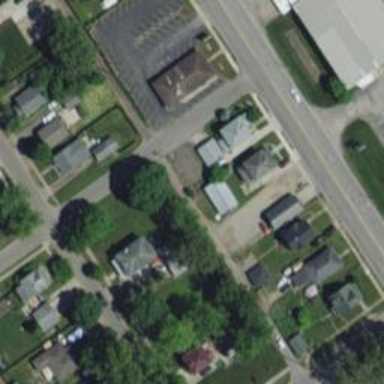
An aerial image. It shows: Alley classified as service road.